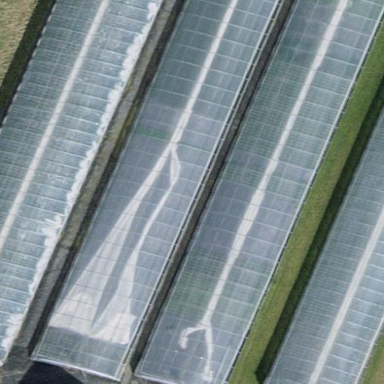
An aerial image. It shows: Greenhouse.